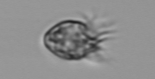
Label: Ciliophora